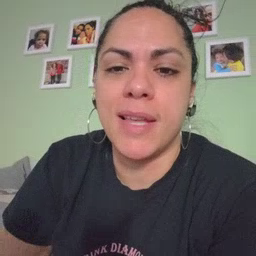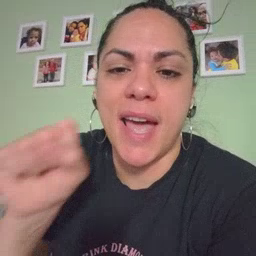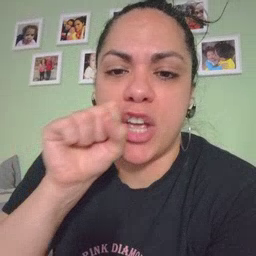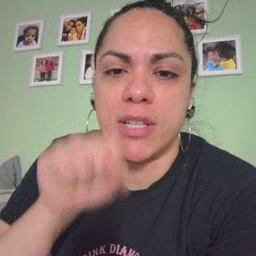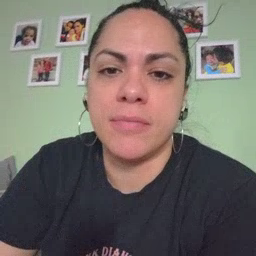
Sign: carrot